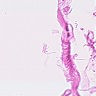
Metastatic tissue present: no